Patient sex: F
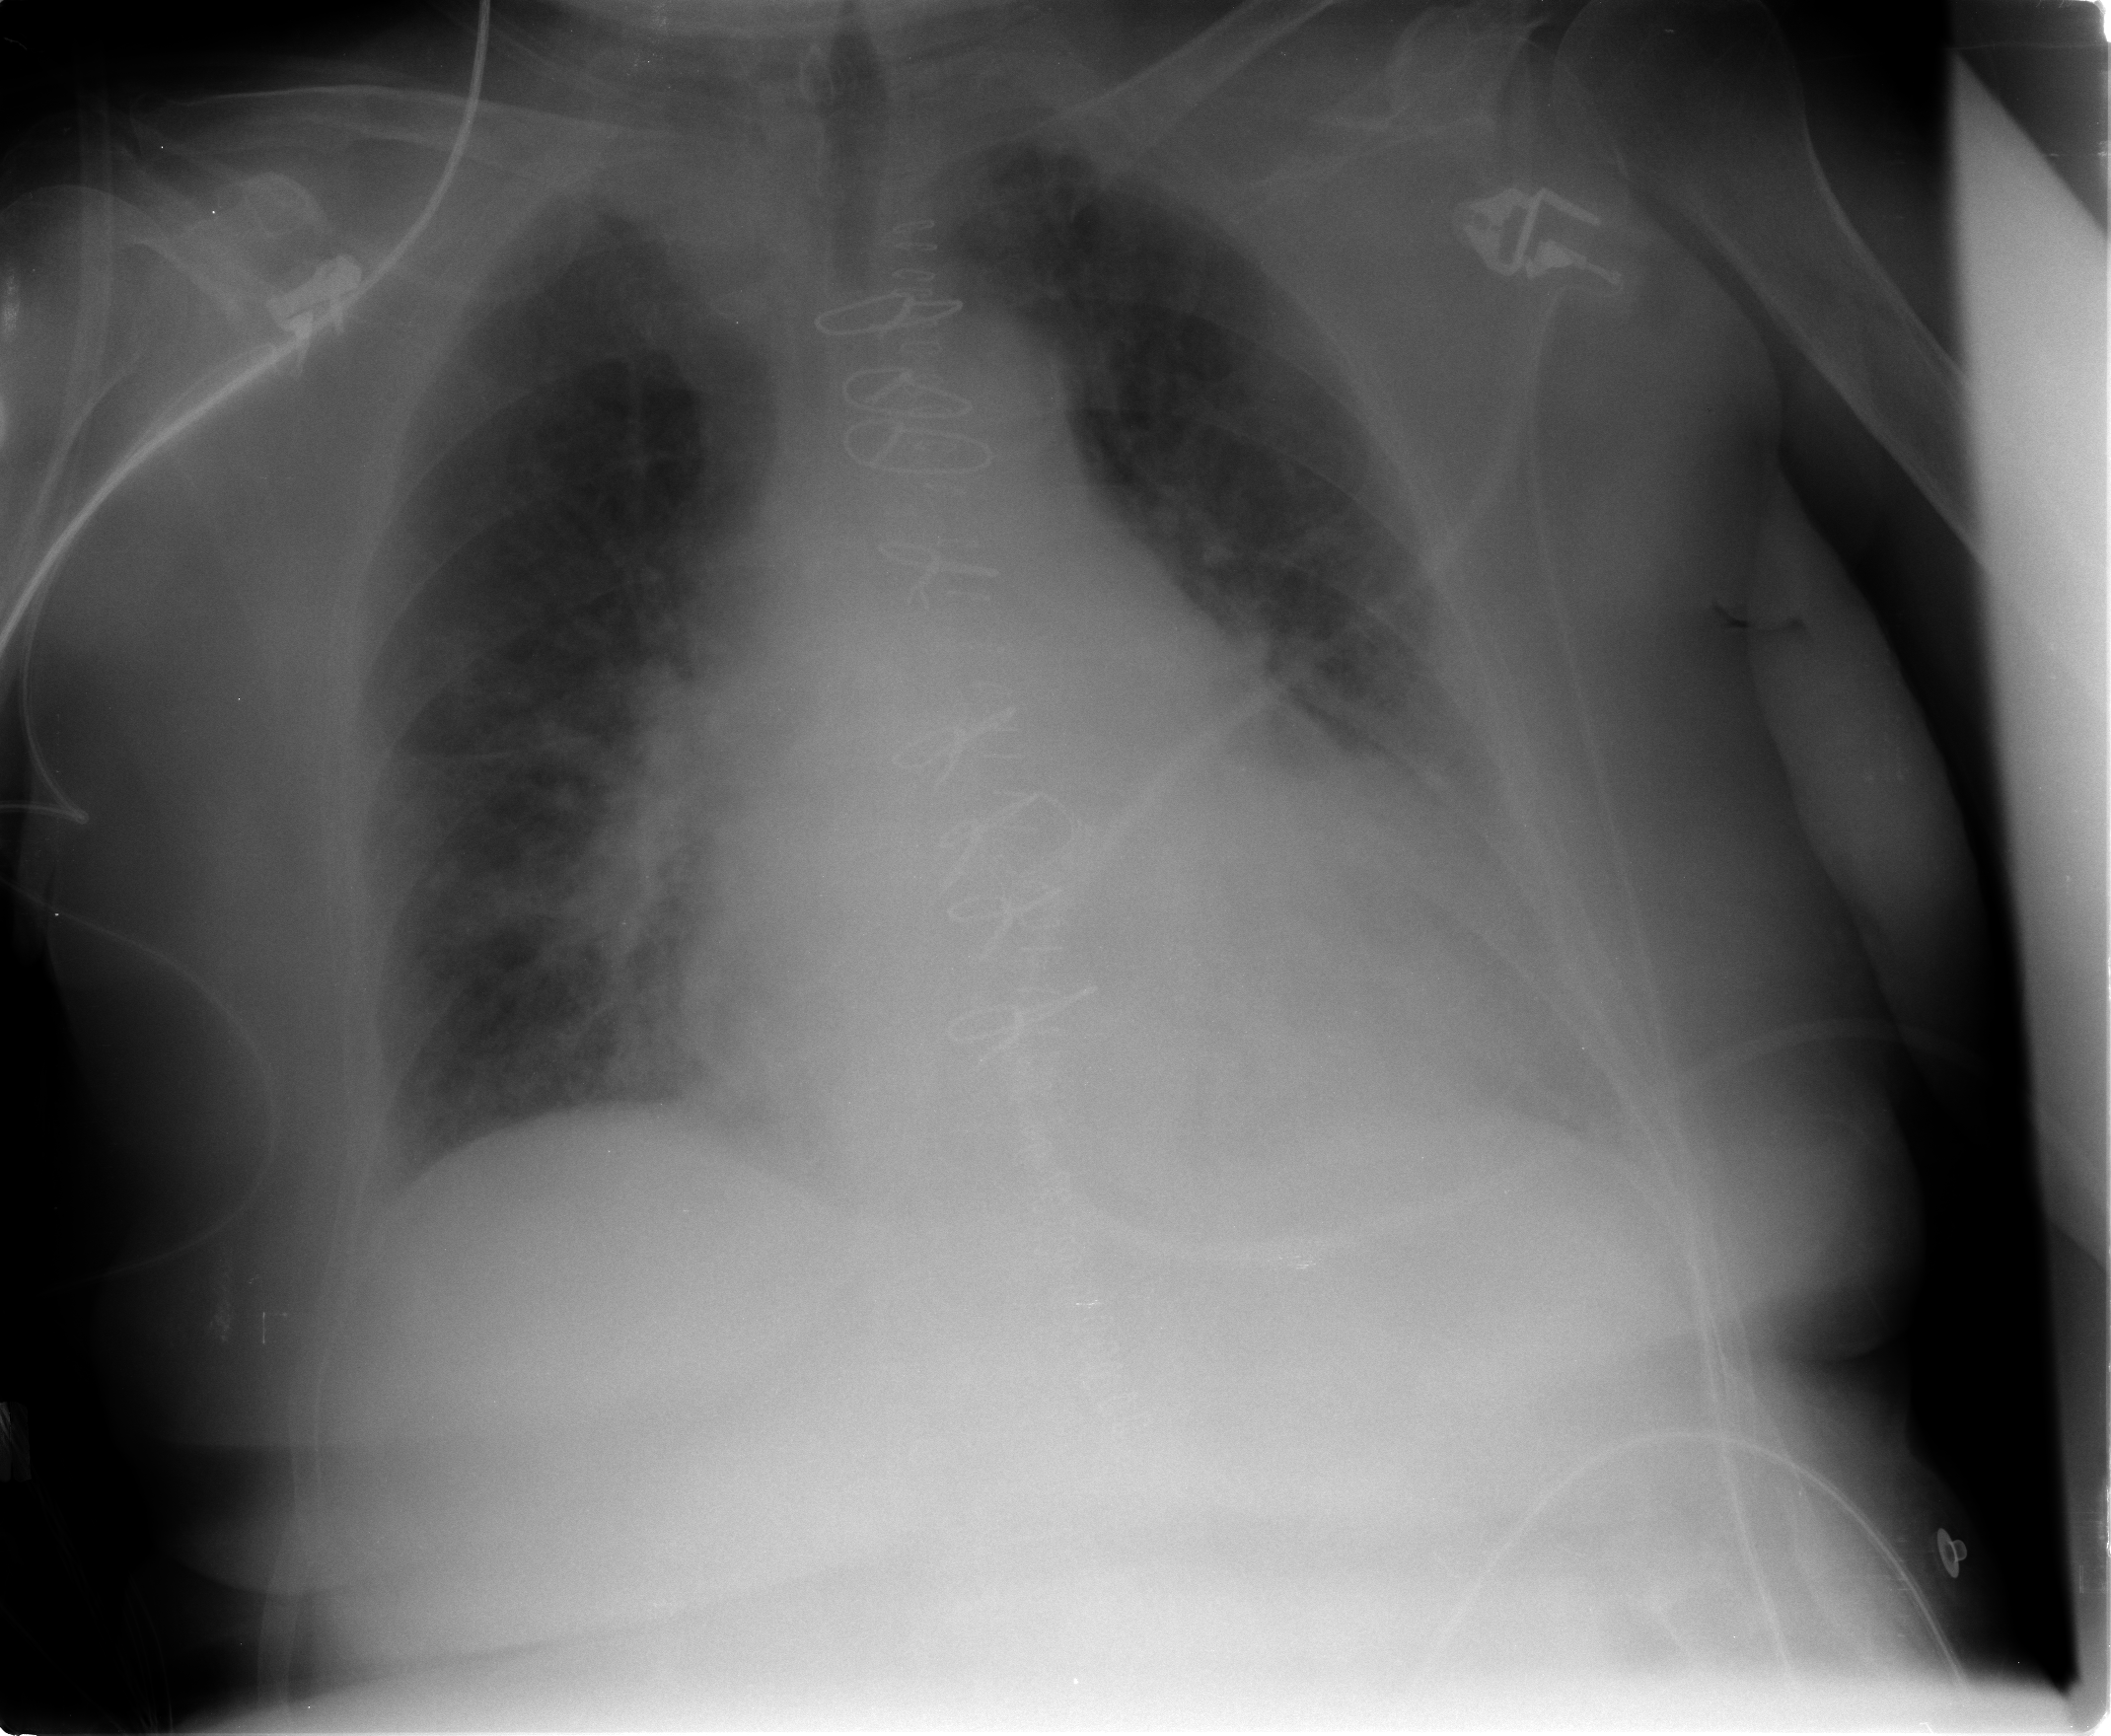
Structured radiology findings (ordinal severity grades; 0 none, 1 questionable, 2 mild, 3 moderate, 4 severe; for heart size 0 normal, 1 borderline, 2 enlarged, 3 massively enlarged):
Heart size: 2
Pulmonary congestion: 3
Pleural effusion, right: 0
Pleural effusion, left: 2
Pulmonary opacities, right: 2
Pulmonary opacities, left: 2
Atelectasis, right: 2
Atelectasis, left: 2